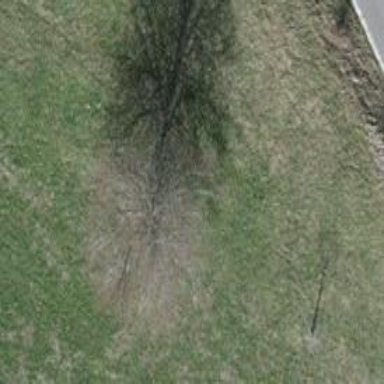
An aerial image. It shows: Urban tree adds touch of nature to the surroundings.